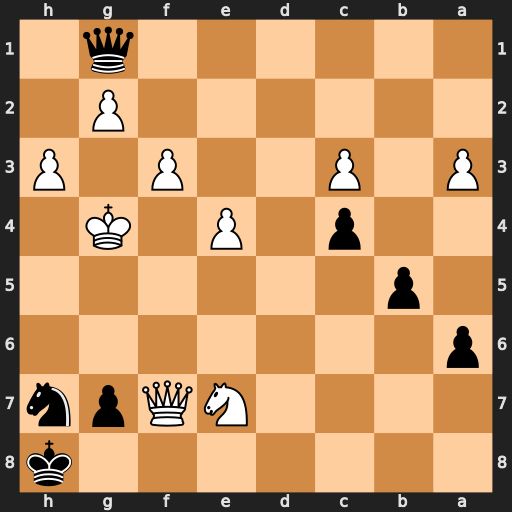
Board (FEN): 7k/4NQpn/p7/1p6/2p1P1K1/P1P2P1P/6P1/6q1
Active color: b
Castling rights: -
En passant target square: -
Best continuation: Qxg2+ Kf5 Qxf3+